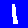
Digit: 1